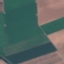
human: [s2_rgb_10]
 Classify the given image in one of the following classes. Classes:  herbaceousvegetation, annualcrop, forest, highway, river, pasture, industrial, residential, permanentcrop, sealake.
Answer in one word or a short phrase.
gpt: AnnualCrop